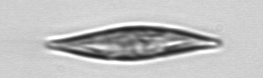
Label: Pleurosigma